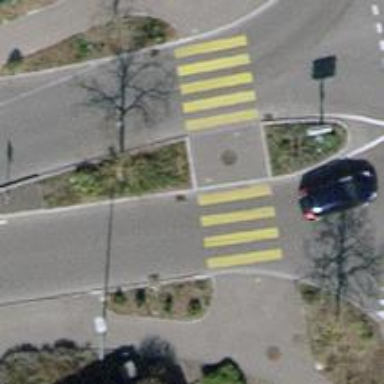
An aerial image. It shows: Marked zebra crossing with island in the middle.